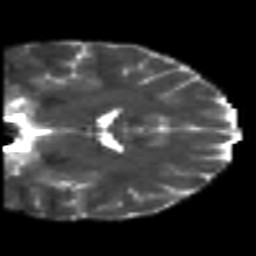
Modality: T2w
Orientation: coronal
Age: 19
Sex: female
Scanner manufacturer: siemens
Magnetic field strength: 3 T
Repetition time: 7 s
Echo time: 0.0926 s